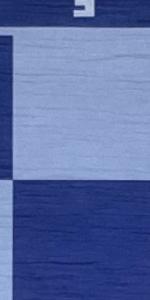
Label: Empty